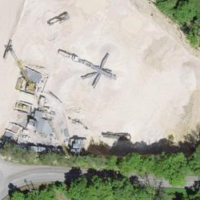
EUNIS habitat code: 56
Species observed at this site:
Phoenicurus ochruros
Corvus corone
Columba palumbus